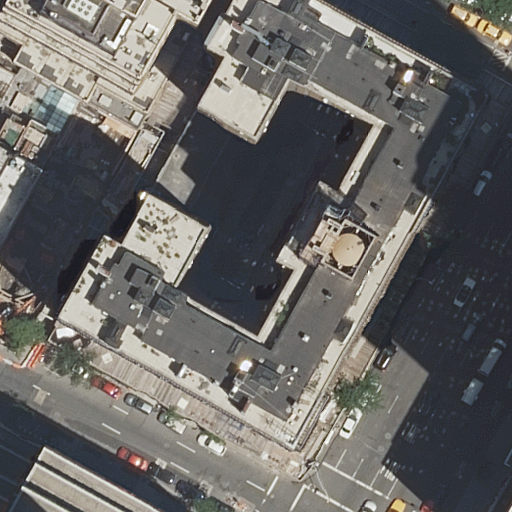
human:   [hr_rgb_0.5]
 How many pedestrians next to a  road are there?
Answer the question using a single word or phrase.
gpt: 1

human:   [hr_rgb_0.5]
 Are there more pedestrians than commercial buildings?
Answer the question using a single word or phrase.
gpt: no

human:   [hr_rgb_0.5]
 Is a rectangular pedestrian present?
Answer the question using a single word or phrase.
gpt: yes

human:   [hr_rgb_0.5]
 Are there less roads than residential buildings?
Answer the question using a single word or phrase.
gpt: yes

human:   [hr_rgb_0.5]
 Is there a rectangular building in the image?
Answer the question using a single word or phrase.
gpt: yes

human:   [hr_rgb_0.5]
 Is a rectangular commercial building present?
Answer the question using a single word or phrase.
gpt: yes

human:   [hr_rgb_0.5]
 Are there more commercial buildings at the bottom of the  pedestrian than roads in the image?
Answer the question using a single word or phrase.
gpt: no

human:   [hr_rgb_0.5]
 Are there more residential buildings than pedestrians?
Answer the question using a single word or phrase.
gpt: yes

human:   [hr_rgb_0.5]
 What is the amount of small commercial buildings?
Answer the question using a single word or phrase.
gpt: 0

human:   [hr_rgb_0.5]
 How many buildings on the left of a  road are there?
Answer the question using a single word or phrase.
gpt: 4

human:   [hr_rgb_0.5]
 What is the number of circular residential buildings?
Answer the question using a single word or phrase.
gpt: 0

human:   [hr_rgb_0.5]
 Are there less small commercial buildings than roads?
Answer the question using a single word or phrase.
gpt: yes

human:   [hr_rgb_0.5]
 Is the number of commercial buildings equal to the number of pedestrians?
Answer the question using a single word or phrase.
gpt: yes

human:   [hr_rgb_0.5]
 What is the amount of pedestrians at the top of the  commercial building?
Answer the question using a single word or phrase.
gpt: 1

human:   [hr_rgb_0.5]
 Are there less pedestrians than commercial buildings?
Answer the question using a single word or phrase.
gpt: no

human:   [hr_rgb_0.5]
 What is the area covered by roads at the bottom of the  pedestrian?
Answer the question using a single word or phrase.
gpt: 0m2

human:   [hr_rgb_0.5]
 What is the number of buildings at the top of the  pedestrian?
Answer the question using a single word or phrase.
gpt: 0

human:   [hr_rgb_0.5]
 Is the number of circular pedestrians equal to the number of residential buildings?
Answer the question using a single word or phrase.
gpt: no

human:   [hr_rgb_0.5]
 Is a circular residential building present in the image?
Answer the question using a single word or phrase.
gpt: no

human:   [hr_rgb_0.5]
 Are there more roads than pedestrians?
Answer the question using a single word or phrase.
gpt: yes

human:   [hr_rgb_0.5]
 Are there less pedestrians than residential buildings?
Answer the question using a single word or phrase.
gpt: yes

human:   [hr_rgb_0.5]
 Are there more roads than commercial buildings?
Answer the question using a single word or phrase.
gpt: yes

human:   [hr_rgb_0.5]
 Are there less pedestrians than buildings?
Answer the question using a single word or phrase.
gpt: yes

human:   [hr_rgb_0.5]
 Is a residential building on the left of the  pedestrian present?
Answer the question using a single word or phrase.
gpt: yes

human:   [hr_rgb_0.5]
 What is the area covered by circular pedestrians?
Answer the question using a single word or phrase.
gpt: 0m2

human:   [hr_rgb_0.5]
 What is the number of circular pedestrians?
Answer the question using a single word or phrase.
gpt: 0

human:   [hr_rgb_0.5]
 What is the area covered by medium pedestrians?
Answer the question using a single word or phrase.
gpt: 0m2

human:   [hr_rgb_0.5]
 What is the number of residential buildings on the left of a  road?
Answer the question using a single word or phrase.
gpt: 3

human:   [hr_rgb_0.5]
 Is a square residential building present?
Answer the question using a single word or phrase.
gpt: no

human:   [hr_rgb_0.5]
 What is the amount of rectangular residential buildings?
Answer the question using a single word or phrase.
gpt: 2

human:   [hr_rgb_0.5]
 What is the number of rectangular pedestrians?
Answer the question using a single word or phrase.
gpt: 1

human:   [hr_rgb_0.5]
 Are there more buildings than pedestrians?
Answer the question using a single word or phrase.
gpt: yes

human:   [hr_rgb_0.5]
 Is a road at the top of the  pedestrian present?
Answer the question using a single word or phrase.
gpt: no

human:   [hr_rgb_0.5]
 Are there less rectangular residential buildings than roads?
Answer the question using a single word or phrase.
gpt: yes

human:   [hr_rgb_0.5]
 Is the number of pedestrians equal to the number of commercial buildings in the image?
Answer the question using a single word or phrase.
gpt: yes

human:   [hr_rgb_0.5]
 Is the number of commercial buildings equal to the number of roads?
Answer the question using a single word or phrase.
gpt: no